Aerial crown-view tile of a tropical tree (Barro Colorado Island, Panama), acquired 20240918:
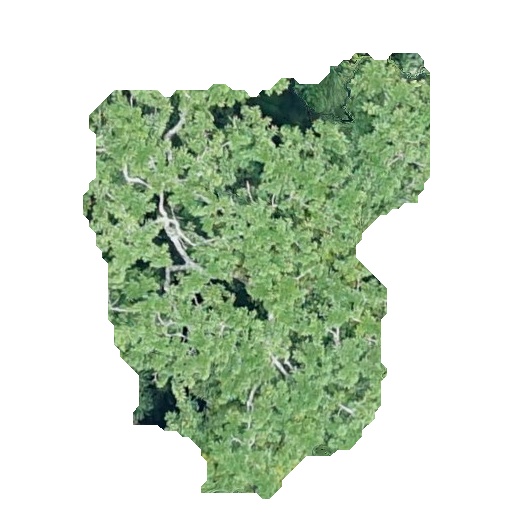
Species: Trichilia tuberculata
GBIF accepted scientific name: Trichilia tuberculata
Crown area: 166.655 m²